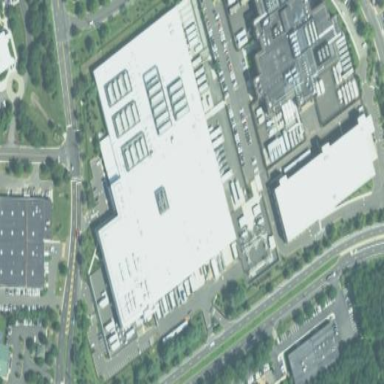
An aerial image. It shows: Data center building.